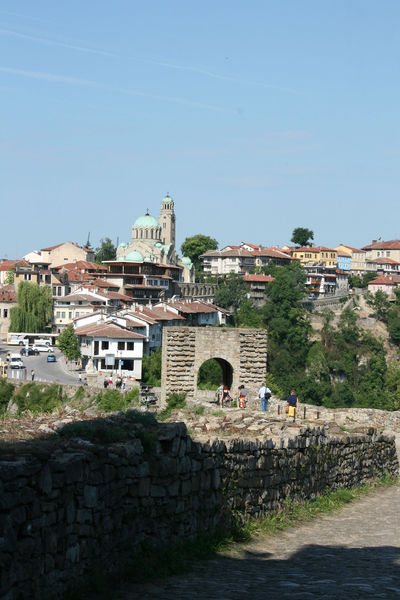
Titel: Festung von Veliko Tarnovo; Zarewez
Standort: Veliko Tarnovo (EU - Bulgarien)
Institution: Veliko Tarnovo, Bulgarien
Schlagwörter: berg, himmel, schatten, bäume, gelb, grün, kirchturm, landschaft, menschen, stadt, braun, fenster, grau, straße, gebäude, rot, weg, alt, stein, steine, häuser, hügel, kirche, sonne, wald, turm, ansicht, bogen, italien, ort, süden, dorf, dächer, mauer, kuppel, tor, foto, fotografie, ortschaft, moschee, torbogen, rom, stadttor, blauer himmel, stadtmauer, autos, mittelmeer, touristen, patina, ehemaliges juguslawien